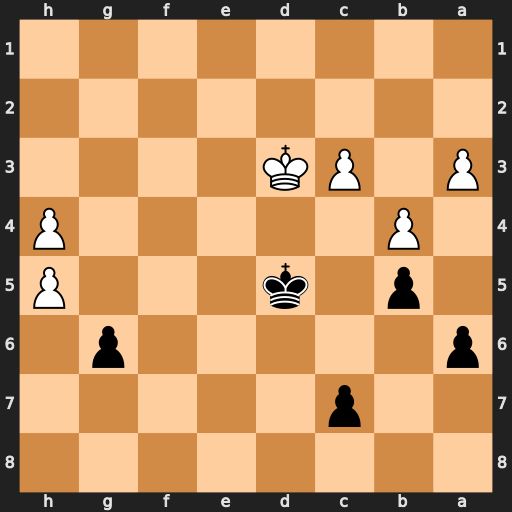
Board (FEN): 8/2p5/p5p1/1p1k3P/1P5P/P1PK4/8/8
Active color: b
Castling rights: -
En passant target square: -
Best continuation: gxh5 Ke3 Ke5